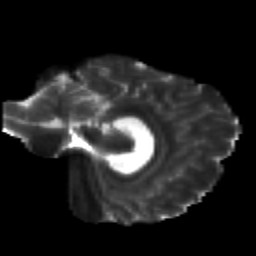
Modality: T2w
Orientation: sagittal
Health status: healthy
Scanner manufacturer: siemens
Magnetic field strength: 3 T
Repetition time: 12 s
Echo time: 0.092 s